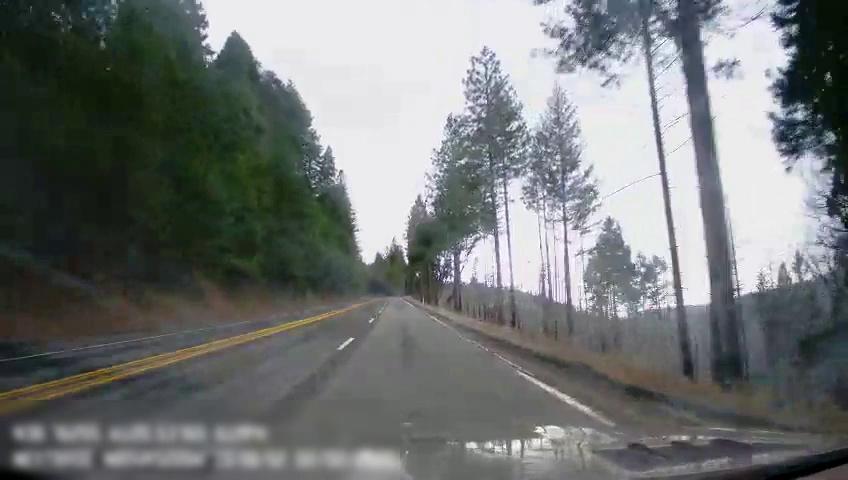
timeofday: Day
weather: Cloudy
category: Drivable Space
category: Lanes | Opposite Lane
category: Lanes | Opposite Lane
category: Lanes | Alternate Lane
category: Lanes | Current Lane
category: Lanes | Current Lane